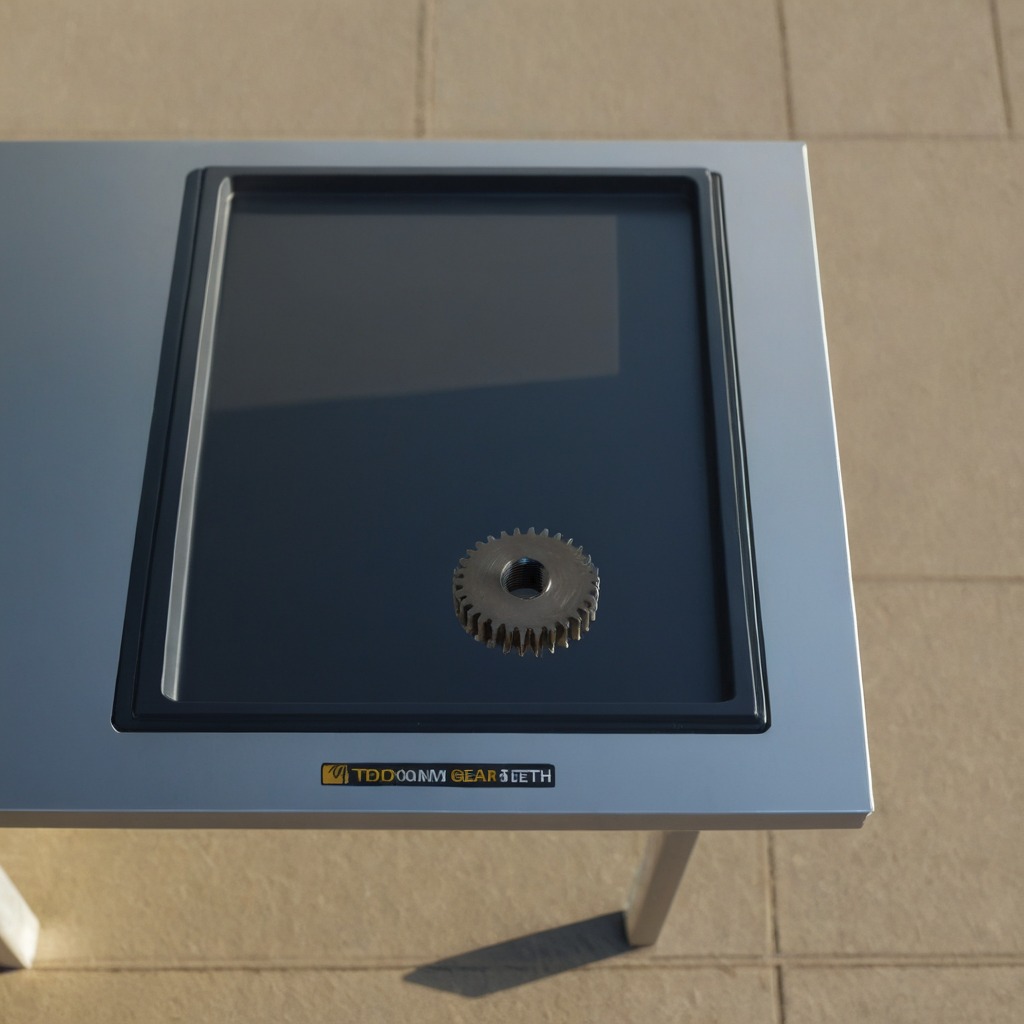
A steel gear with teeth is lying on a textured surface.